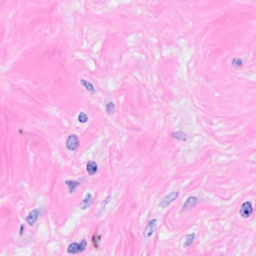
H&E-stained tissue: Breast